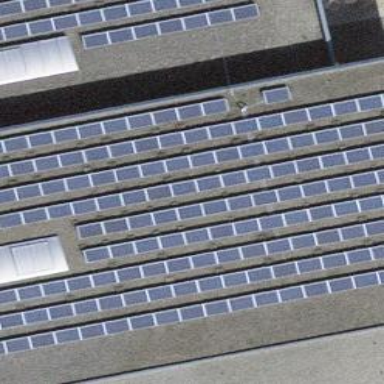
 consisting of solar photovoltaic panels."